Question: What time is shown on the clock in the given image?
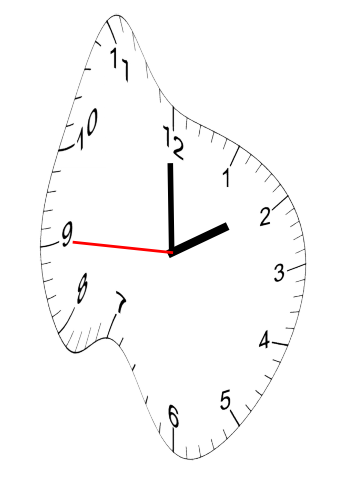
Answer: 01:59:45